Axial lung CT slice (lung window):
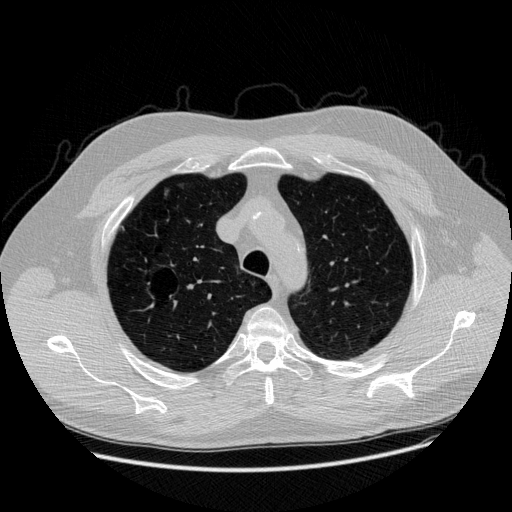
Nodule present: yes
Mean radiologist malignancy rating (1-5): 3